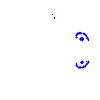
Particle: kaon